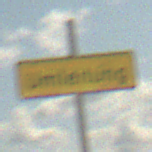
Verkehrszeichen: Umleitungsankuendigung
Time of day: Midday
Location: Outdoor (Beach)
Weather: PartlyCloudy
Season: NotSpecified
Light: Natural